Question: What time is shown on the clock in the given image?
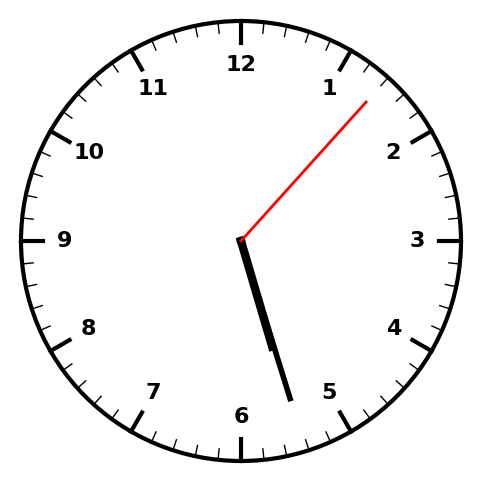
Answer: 05:27:07